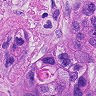
Metastatic tissue present: yes